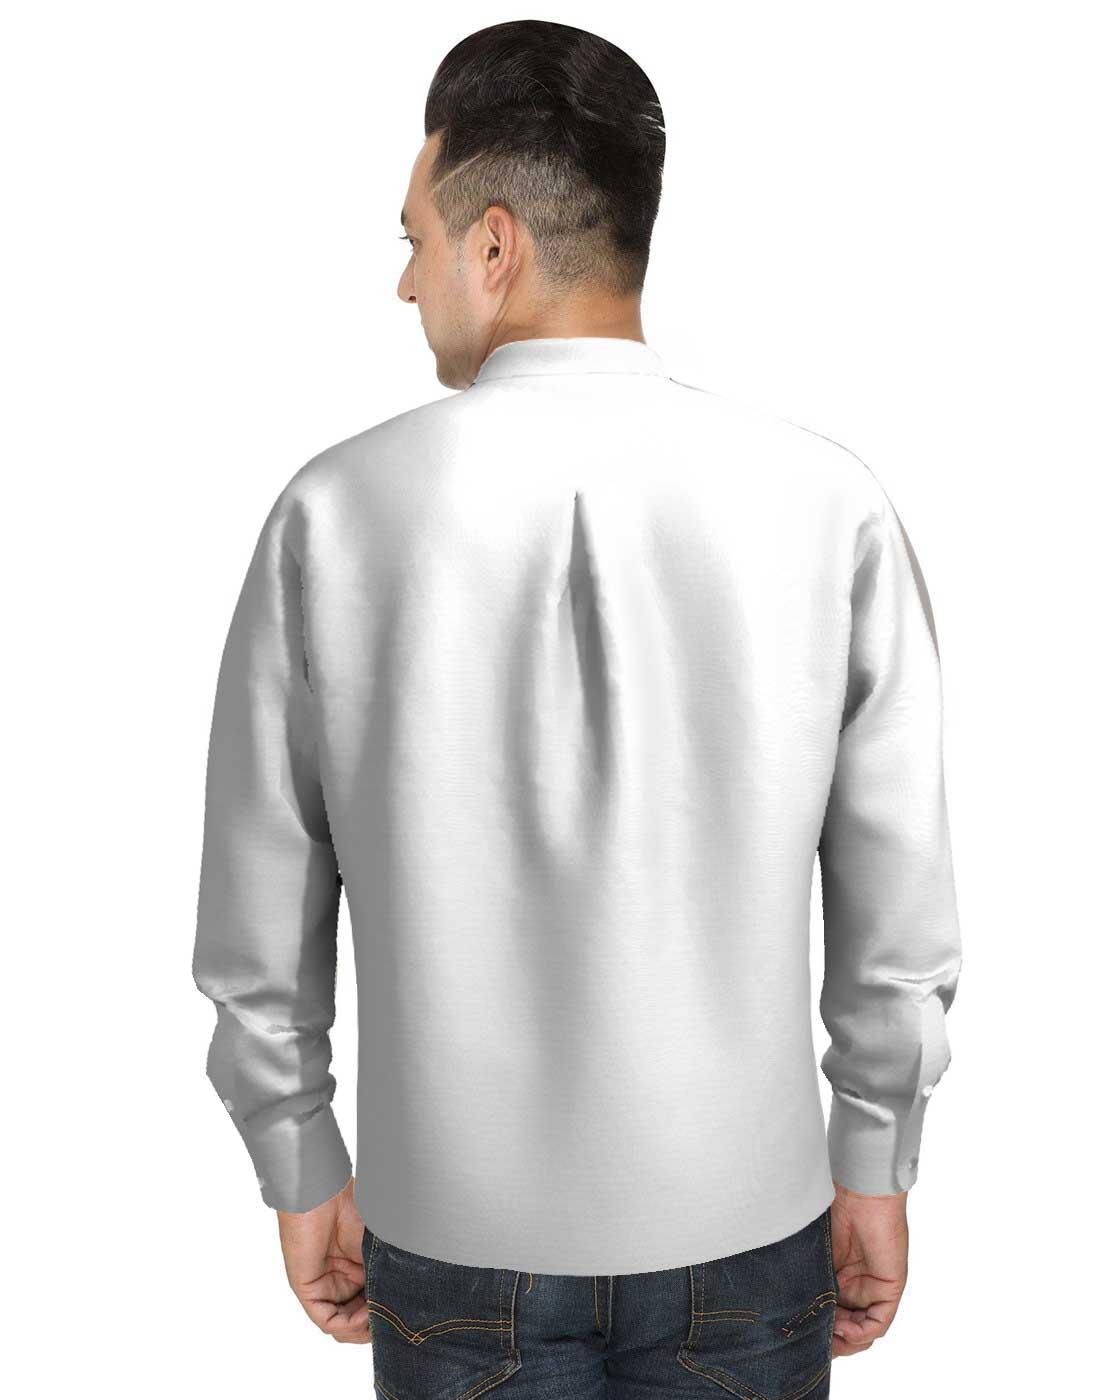
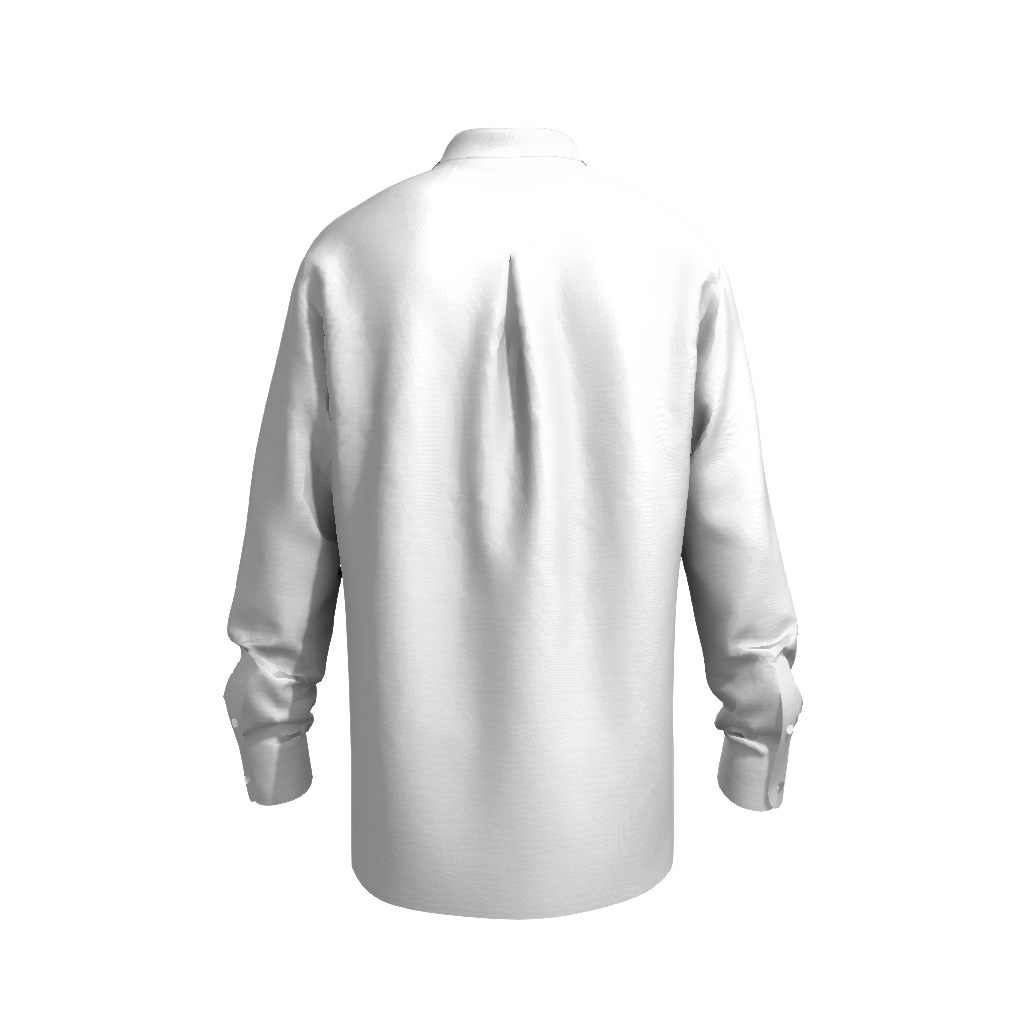
Clothing description: white regular fit button up tee